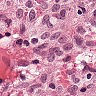
Metastatic tissue present: no